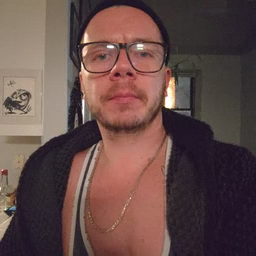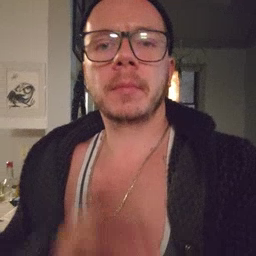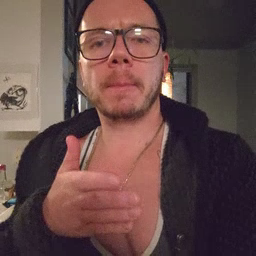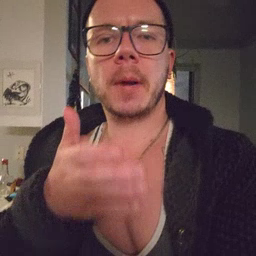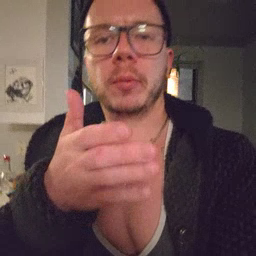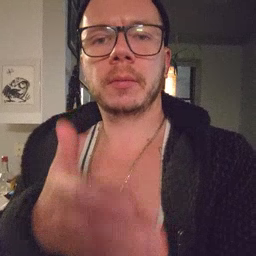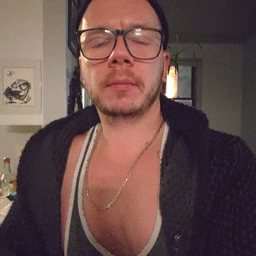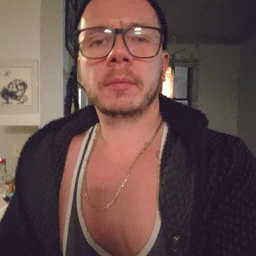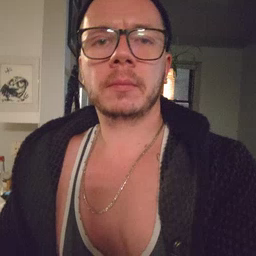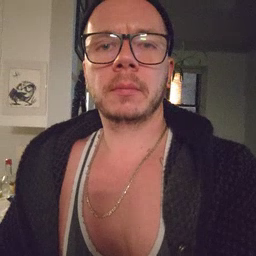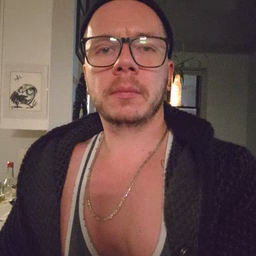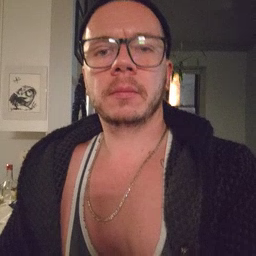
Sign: boat